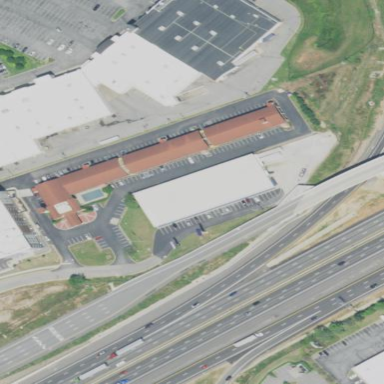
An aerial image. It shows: Hotel building.